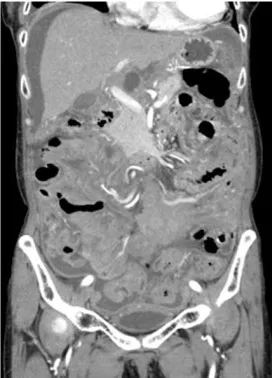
Massive accumulation of 18F-fluorodeoxyglucose into the abdominal cavity in positron emission tomography. (A) Moderate ascites and wall thickening of the jejunum and ileum were seen in contrast-enhanced computed tomography.
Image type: radiology (ct)